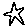
Label: star